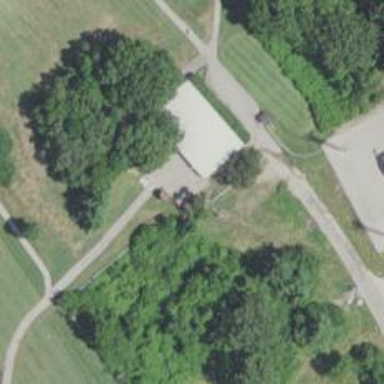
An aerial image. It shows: Service road designated as golf cart path.